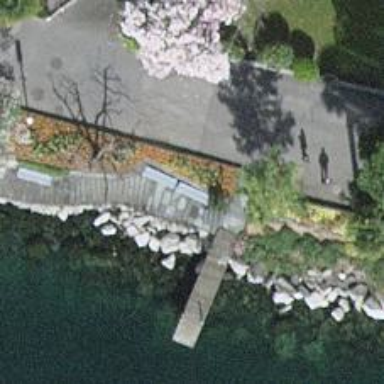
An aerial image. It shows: Light blue bench available in the area.